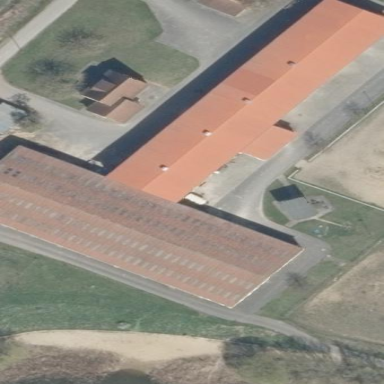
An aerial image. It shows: Riding hall for equestrian sports situated on leisure land dedicated to horse riding.